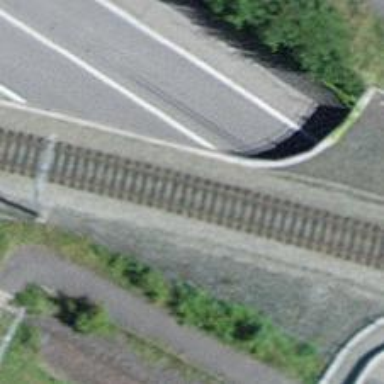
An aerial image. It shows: Bridge over railway with electrified contact lines.